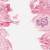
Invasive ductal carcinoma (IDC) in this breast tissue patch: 0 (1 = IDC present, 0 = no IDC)